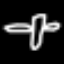
Label: airplane